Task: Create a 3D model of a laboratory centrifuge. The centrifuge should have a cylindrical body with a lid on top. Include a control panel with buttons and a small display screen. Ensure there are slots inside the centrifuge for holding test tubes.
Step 133:
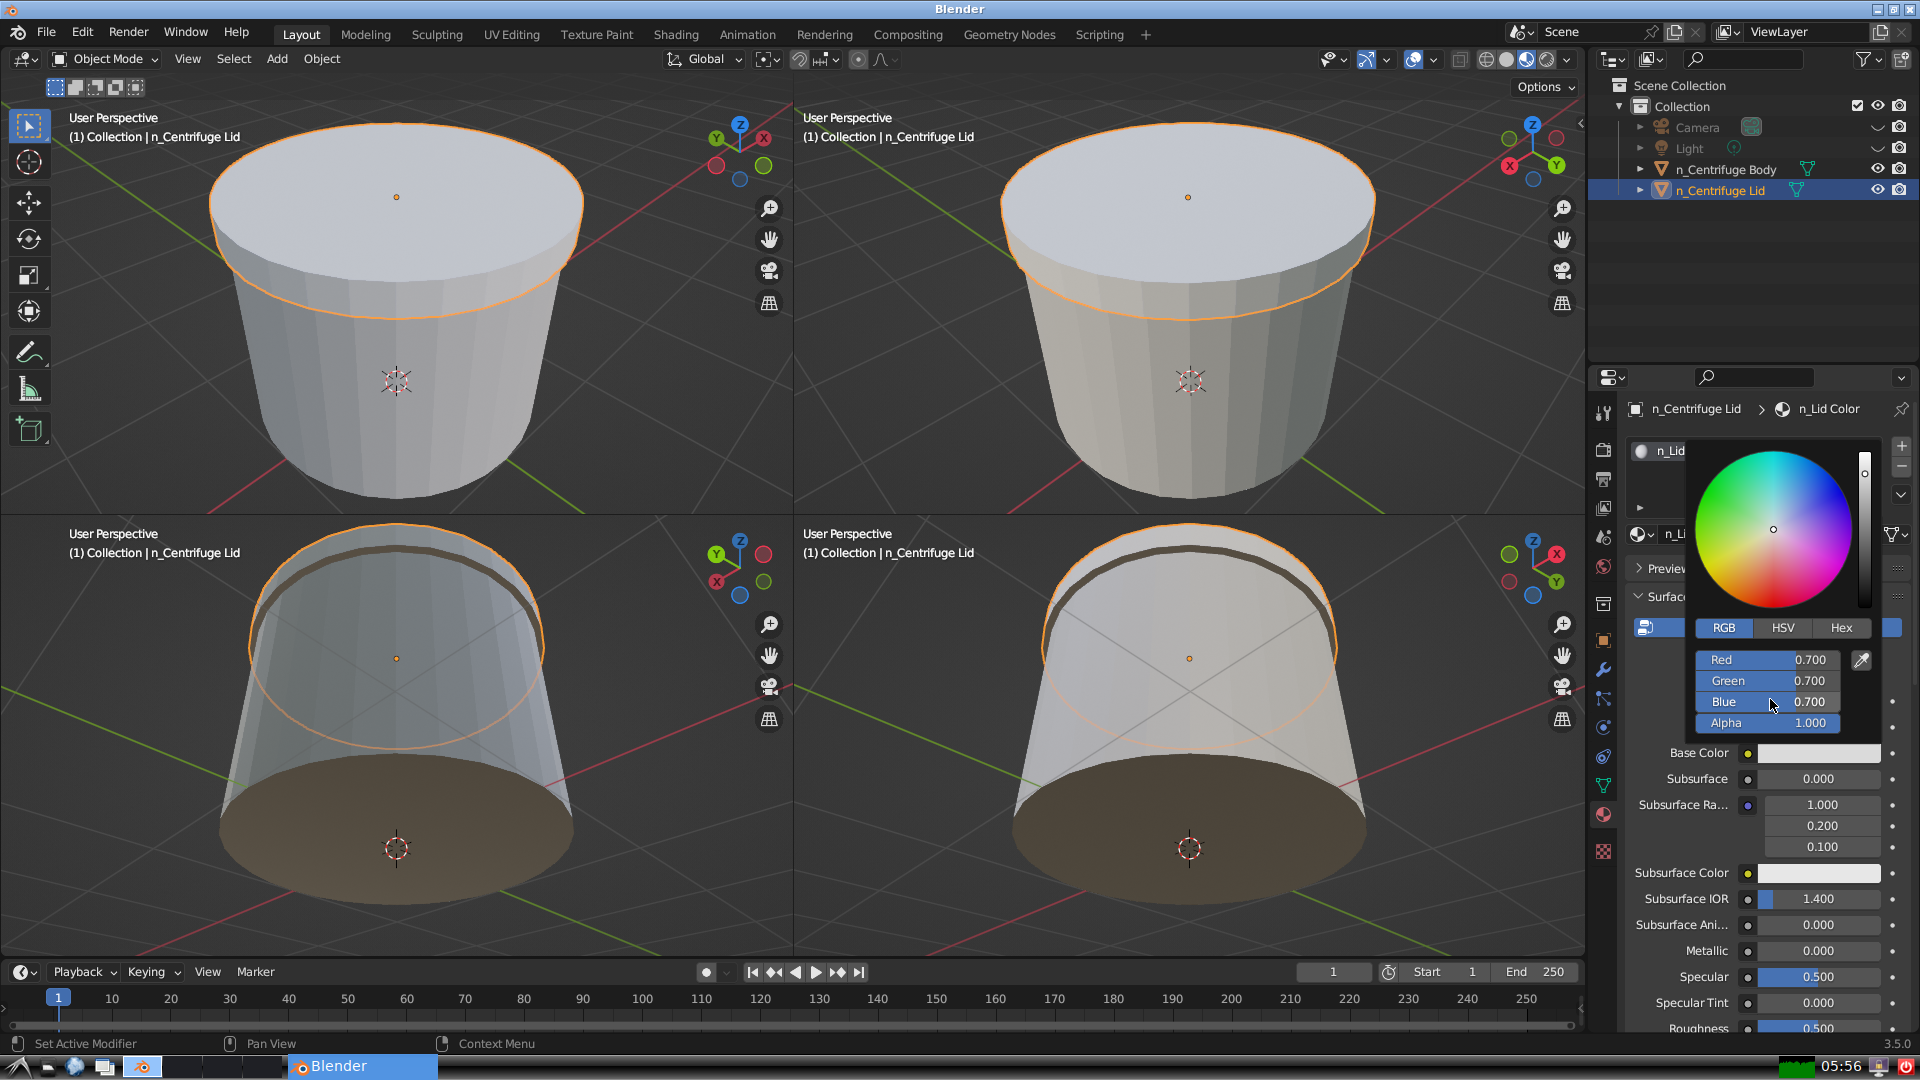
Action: {"mouse_move": [1816, 750]}